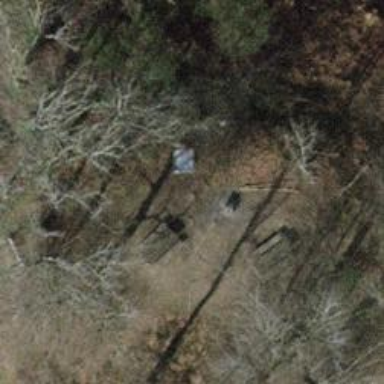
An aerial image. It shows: Barbecue facility.